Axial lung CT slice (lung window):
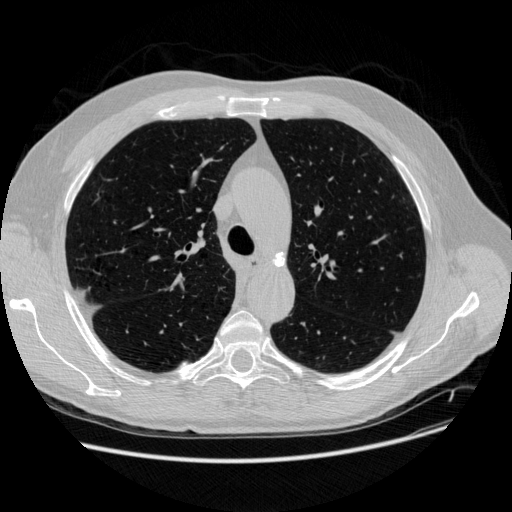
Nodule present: no